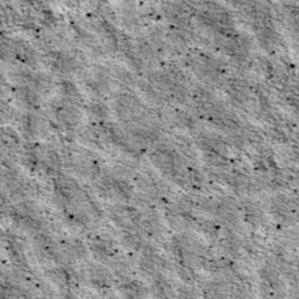
Label: non_frost